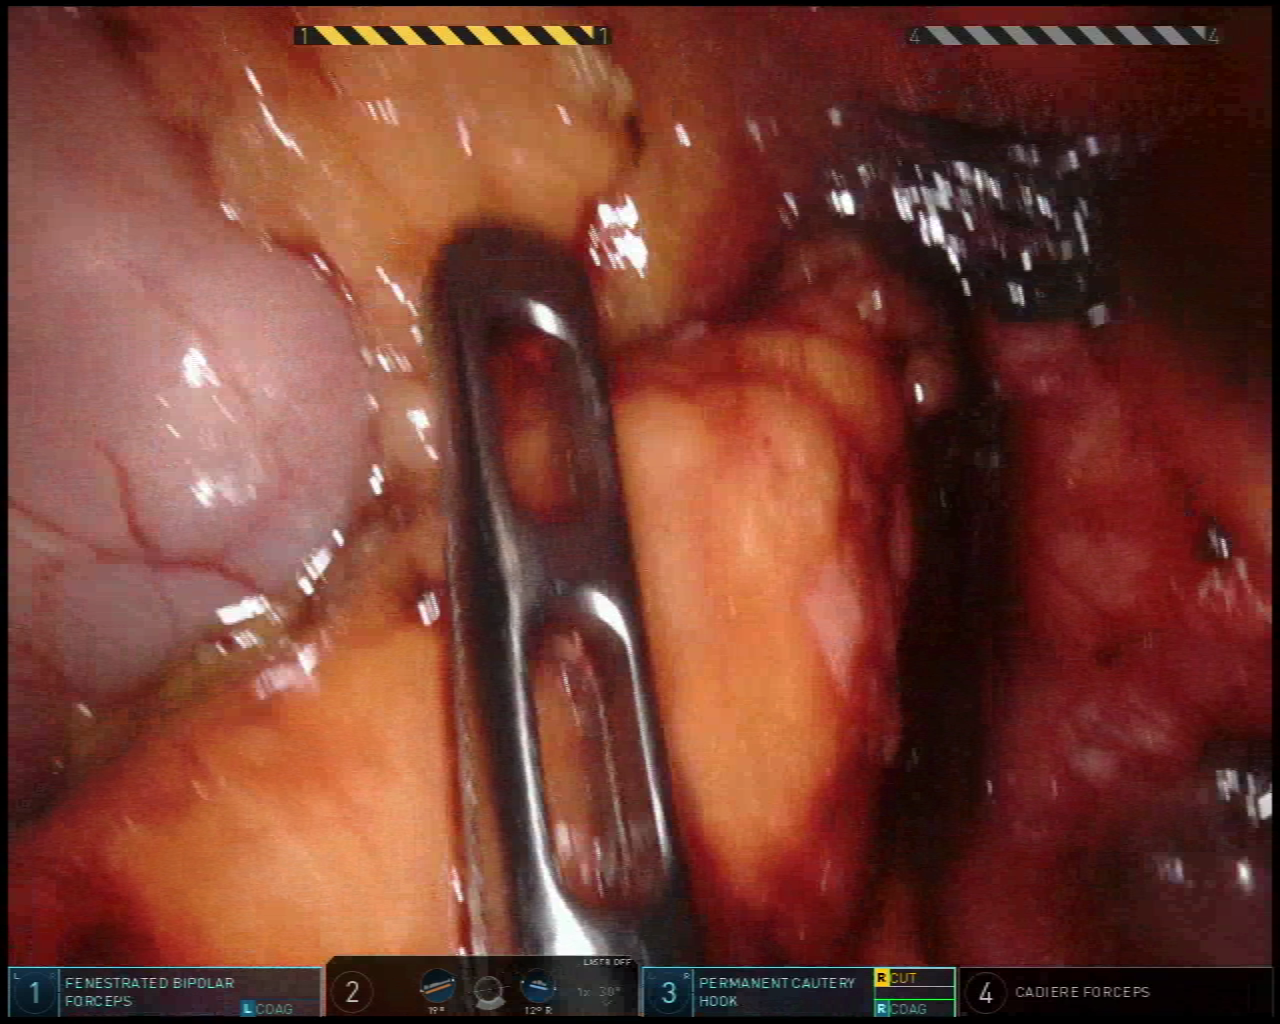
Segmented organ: pancreas
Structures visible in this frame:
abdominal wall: no
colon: no
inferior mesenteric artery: no
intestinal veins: no
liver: no
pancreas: yes
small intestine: no
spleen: no
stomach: yes
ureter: no
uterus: no
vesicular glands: no